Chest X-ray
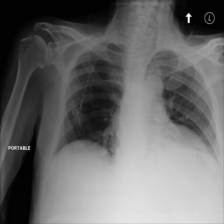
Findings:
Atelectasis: negative
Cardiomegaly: negative
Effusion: negative
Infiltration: negative
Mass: negative
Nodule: negative
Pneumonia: negative
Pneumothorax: negative
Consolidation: negative
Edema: negative
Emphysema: negative
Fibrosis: negative
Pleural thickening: negative
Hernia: negative